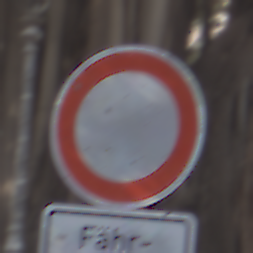
Verkehrszeichen: VerbotFahrzeugeAllerArt
Zusatzzeichen unten: SonstigeFahrzeugePersonengruppenFrei4
Umgebung: Outdoor, Suburban
Tageszeit: MorningAfternoon
Wetter: PartlyCloudy
Licht: Natural
Jahreszeit: NotSpecified
Kontrast: LowContrast